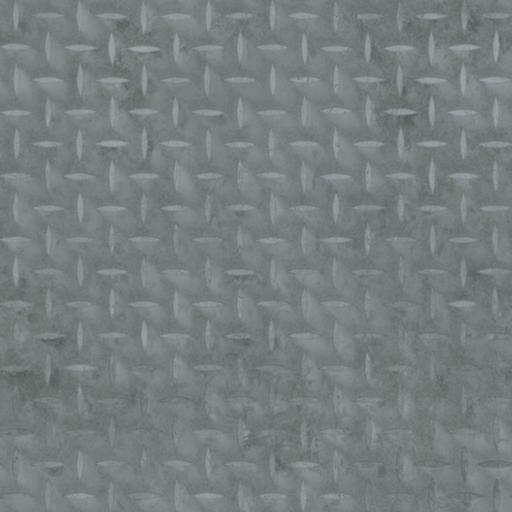
Tags: diamond plate floor industrial metal pattern steel